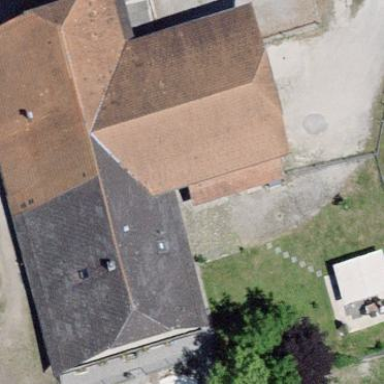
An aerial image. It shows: Farm building.